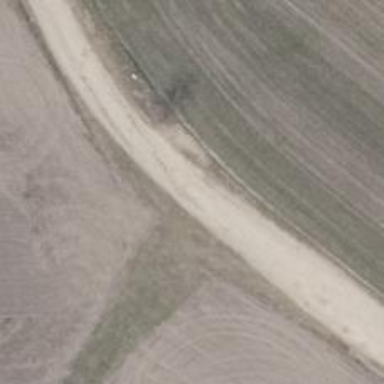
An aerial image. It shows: Grass track with grade5 track type.